Interaction volume radius: 5 \u00c5
Interaction volume height: 35 \u00c5
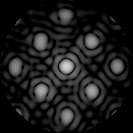
Disorder parameter: 0.1661